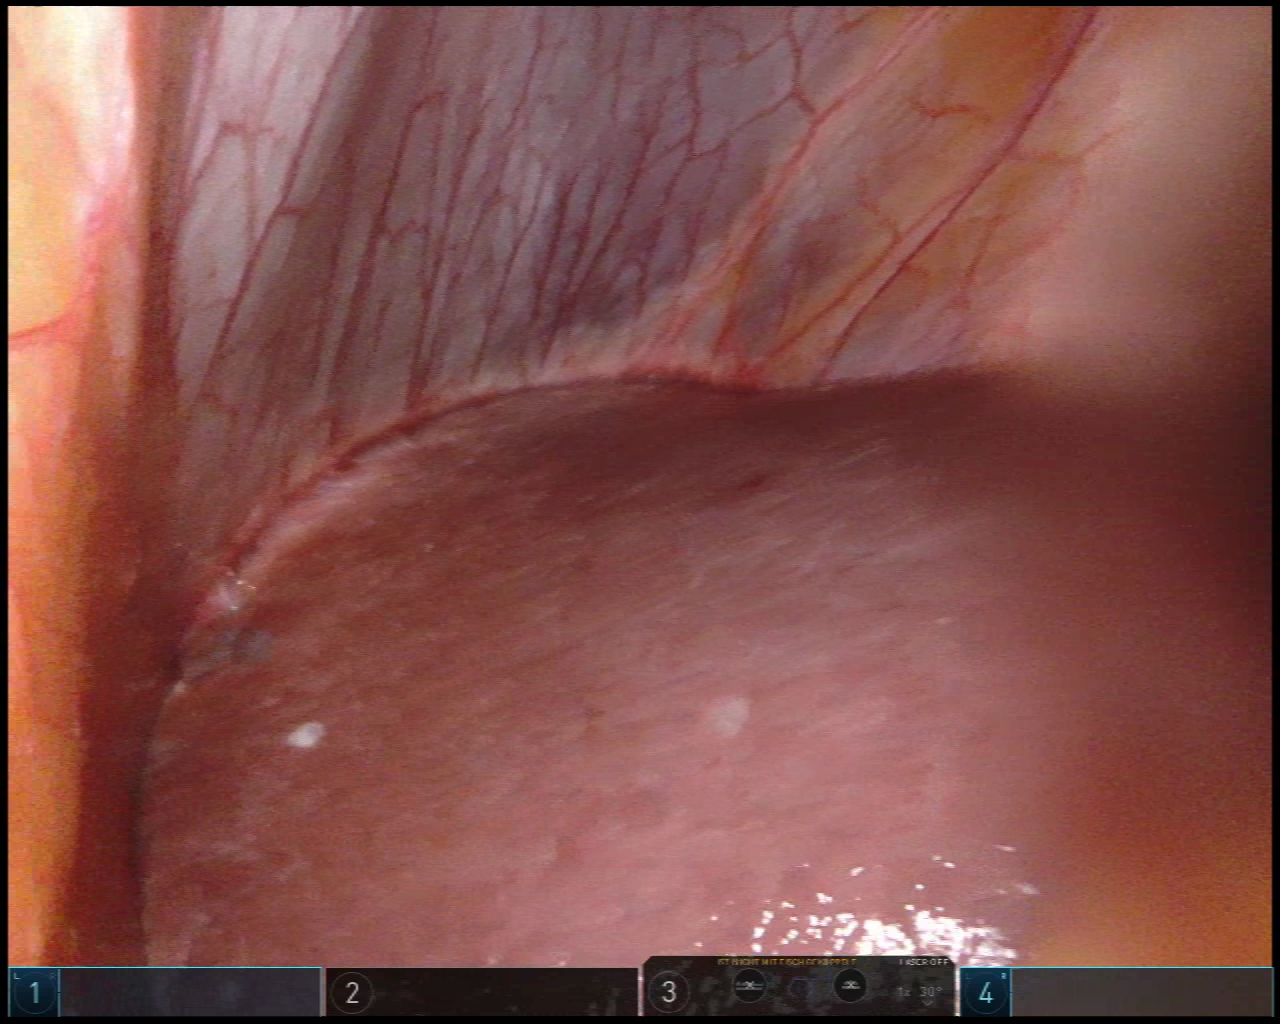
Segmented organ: liver
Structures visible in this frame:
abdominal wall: yes
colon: no
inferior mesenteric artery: no
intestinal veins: no
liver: yes
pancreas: no
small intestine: no
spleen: no
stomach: no
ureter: no
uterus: no
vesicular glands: no